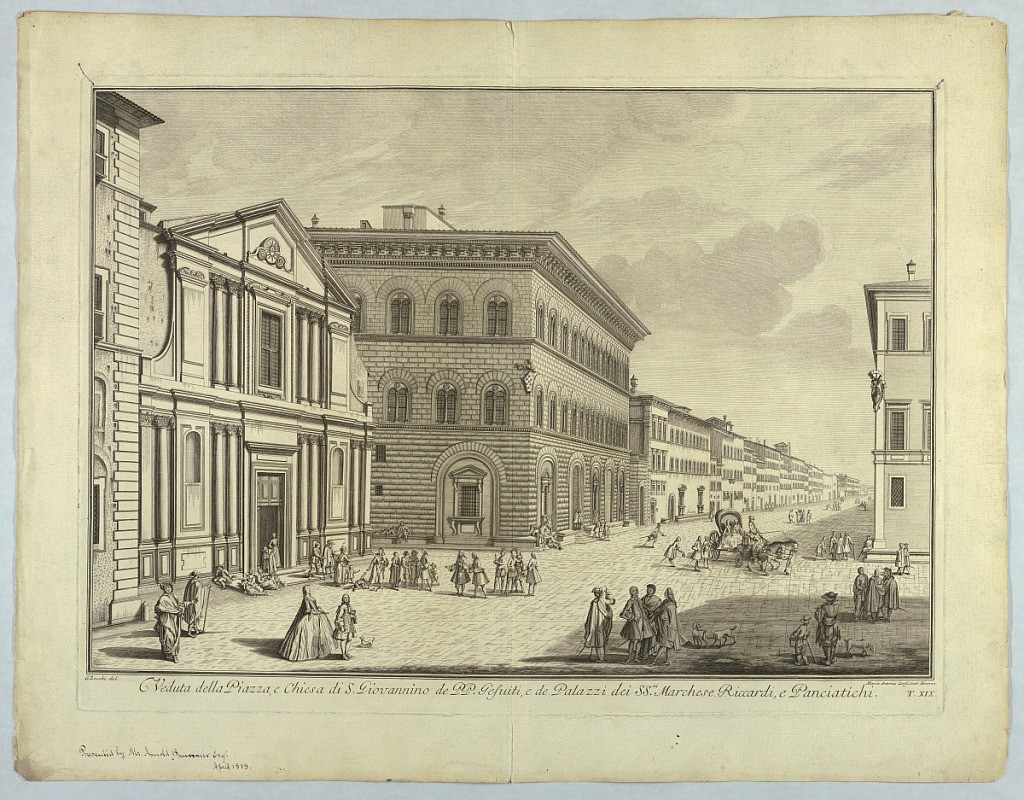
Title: View of Florence, Plate from "Scelta di XXIV Vedute delle principali contrade, piazze, chiese, e palazzi della Città di Firenze"
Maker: Giuseppe Zocchi, Italian, 1711 or 1717 - 1767
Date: ca. 1743
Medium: Etching on paper
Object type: Print
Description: Plate from "Scelta di XXIV Vedute delle principali contrade, piazze, chiese, e palazzi della Città di Firenze"